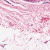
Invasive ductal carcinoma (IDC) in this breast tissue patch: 0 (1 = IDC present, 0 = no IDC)